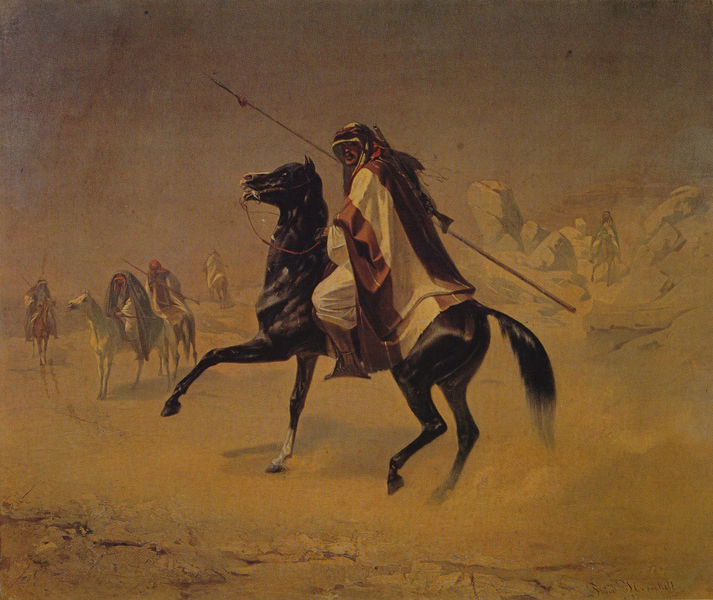
Titel: Ein Araber zu Pferd
Künstler: Theodor Horschelt
Standort: München
Institution: Neue Pinakothek
Schlagwörter: angriff, blau, felsen, gemälde, gruppe, himmel, kampf, kämpfer, mann, schatten, umhang, weiß, gelb, landschaft, menschen, ocker, sand, braun, licht, männer, orange, schwarz, rot, schleier, tuch, beige, leute, falten, stein, steine, portrait, signatur, ebene, wind, stoff, tücher, pferd, pferde, reiter, hufe, rappe, sattel, schweif, steigbügel, zügel, kopfbedeckung, füße, afrika, fels, sahara, wüste, krieg, sturm, lanze, falte, glanz, gestreift, streifen, glänzend, faltenwurf, karawane, orient, waffen, waffe, staub, mäntel, schimmel, hufen, trense, ganzfigur, eiss, gewehr, ross, krieger, felsbrocken, umhänge, speer, kriegerisch, gallopp, rösser, scheuen, turban, arabien, hengst, araber, steins, steigen, reiterkampf, sandsturm, beduine, beduinen, beig, felswüste, sandwüste, teine, tuareg, tuarek, wadi, verhüllen, kamele, nomaden, turnier, koptuch, reitersoldat, wüstenvolk+, haufe, nervös